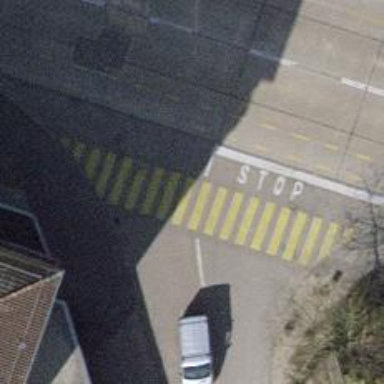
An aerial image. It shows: Asphalt footway with marked zebra crossing.